RGB frame:
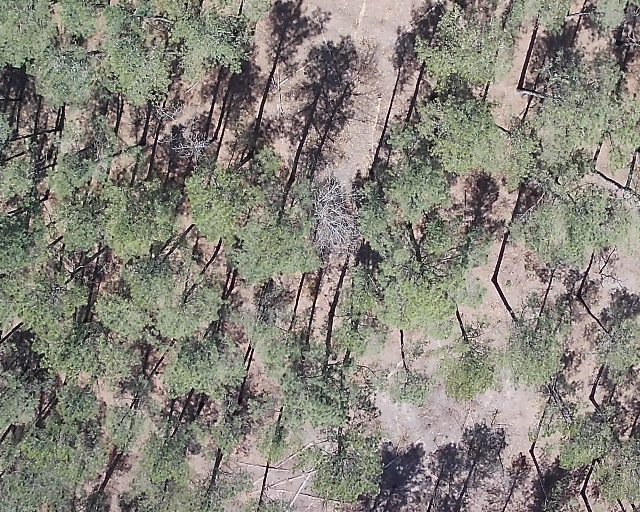
Thermal frame:
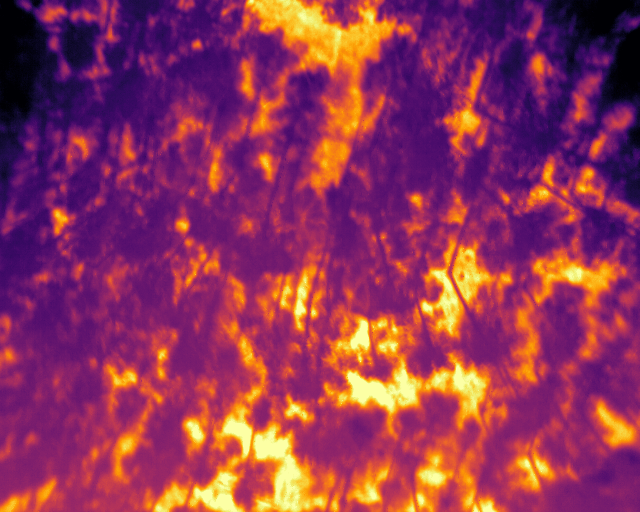
Captured: 2026-02-27 02:34:56
Pixels at or above 80 °C: 0 (fraction of frame: 0)